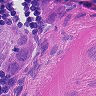
Metastatic tissue present: yes